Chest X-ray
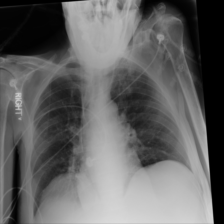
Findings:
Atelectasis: negative
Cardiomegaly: negative
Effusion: negative
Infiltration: negative
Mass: negative
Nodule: negative
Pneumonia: negative
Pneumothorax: negative
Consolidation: negative
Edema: negative
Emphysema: negative
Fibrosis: negative
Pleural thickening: negative
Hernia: negative